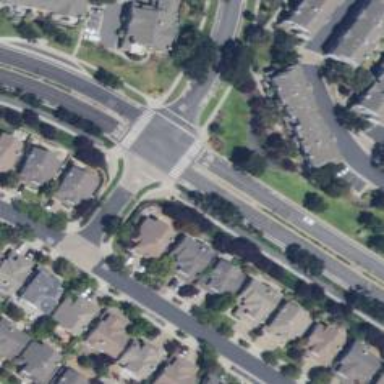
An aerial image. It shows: Uncontrolled footway crossing with line markings.